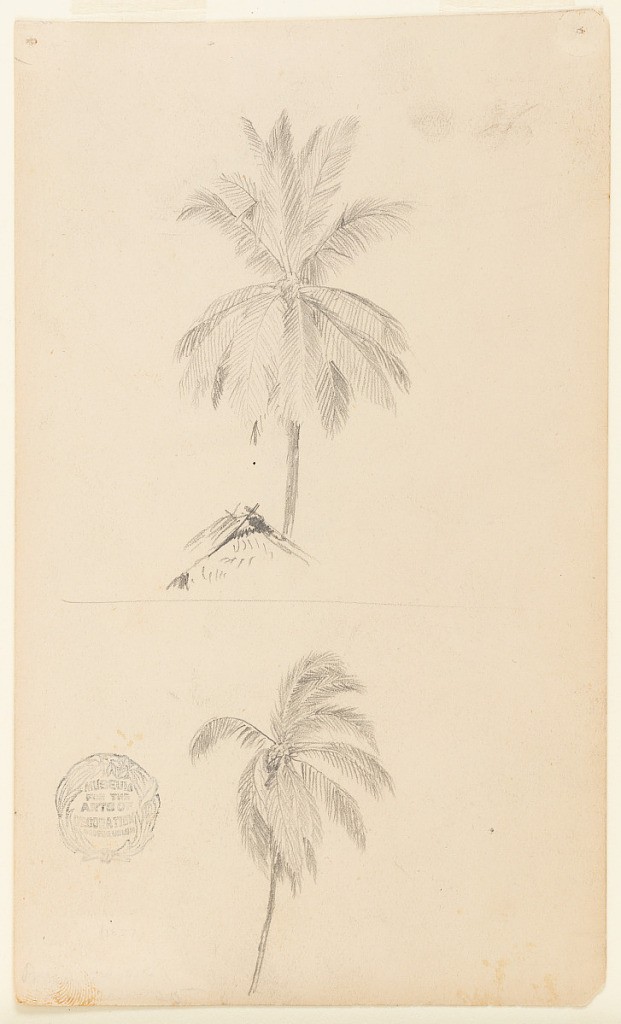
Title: Coconut Palm, Two Views
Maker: Frederic Edwin Church, American, 1826–1900
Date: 1853 or 1857
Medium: Graphite on tan wove paper
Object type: Drawing
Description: Botanical study showing two views of the upper portion of a coconut palm tree in Colombia or Ecuador. Below, the tree sways in the wind as its fronds are blown from left to right. Above, the tree stands upright with fronds unmoving, as the gable of a domestic structure is visible half-way down trunk.